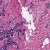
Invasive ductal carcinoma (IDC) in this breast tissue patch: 1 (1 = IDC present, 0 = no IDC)